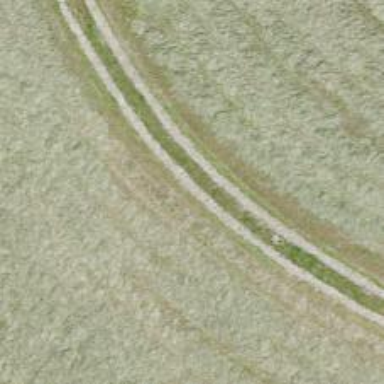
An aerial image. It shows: Grass track with grade4 quality surface.